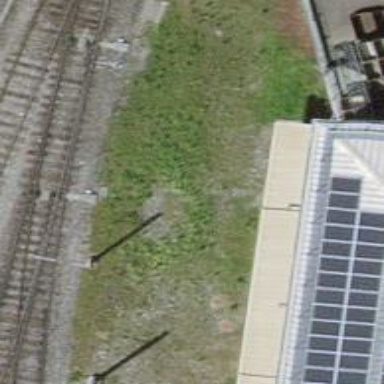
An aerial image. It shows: Abandoned railway spur with one track.